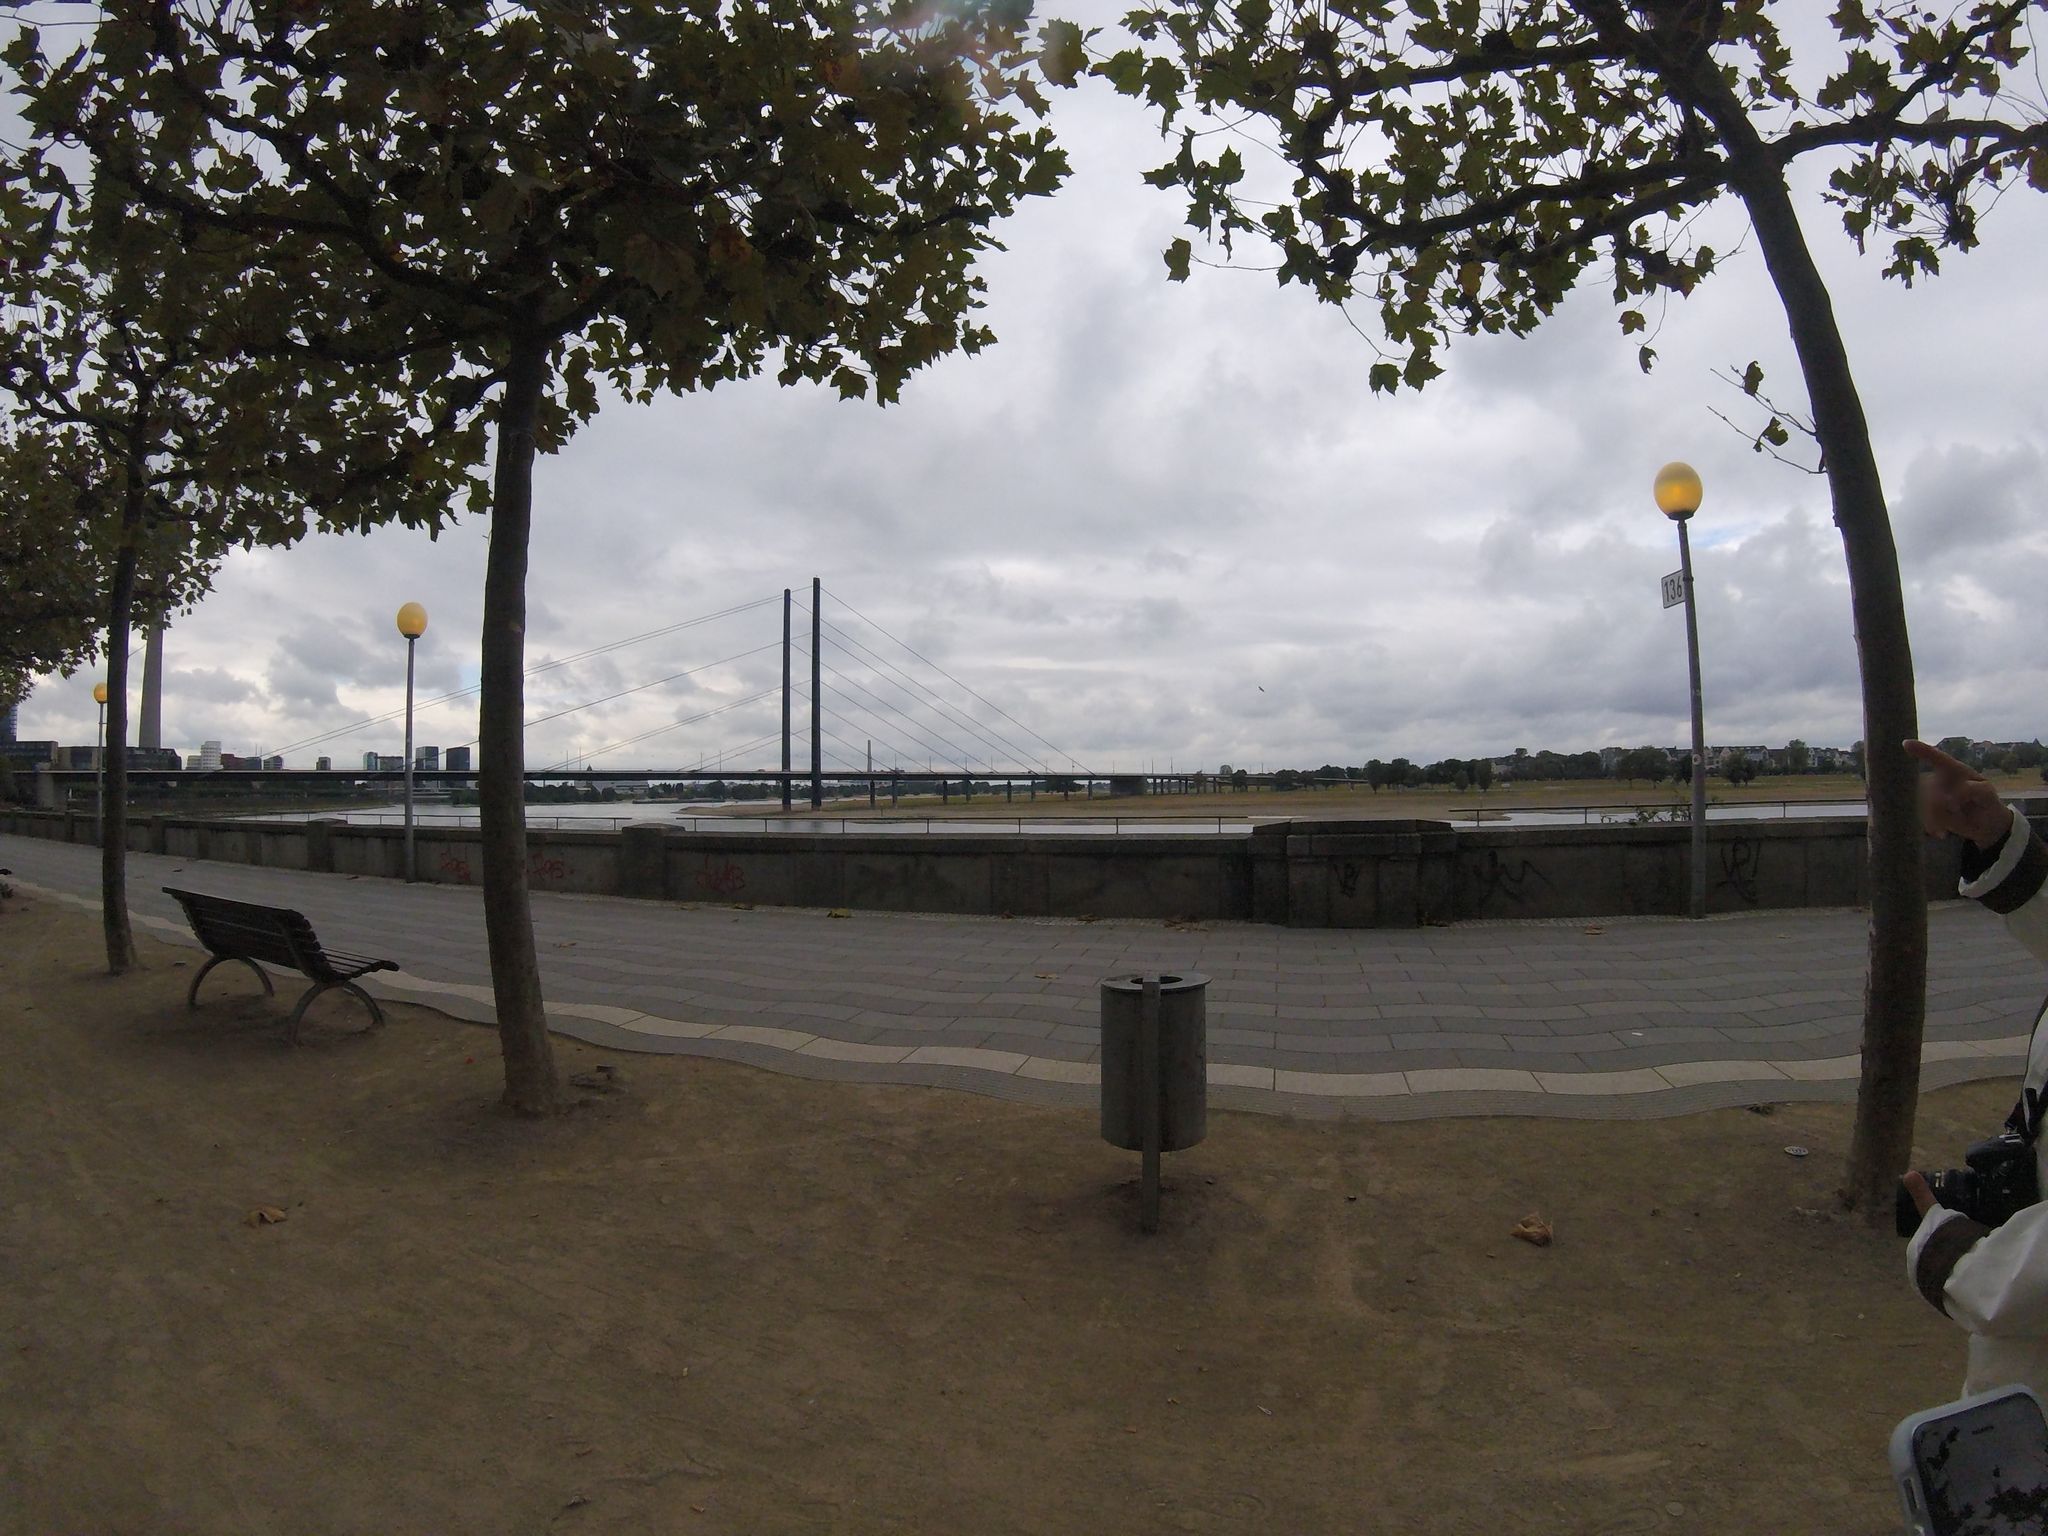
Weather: cloudy
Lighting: day
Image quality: good
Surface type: walking surface
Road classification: steps, pedestrian, footway
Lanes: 3, 2
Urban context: urban centre
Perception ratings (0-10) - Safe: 2.62, Lively: 1.83, Beautiful: 8.69, Boring: 3.56, Depressing: 4.95, Wealthy: 3.64